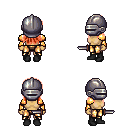
a pixel art fantasy rpg character, female body template, human, tanned skin, gold arm armor, gold greaves, red unkempt hairstyle, metal helm, black shoes, dagger, four views (front, back, left, right), 2x2 character sprite sheet, small pixel art, hard edges, no anti-aliasing